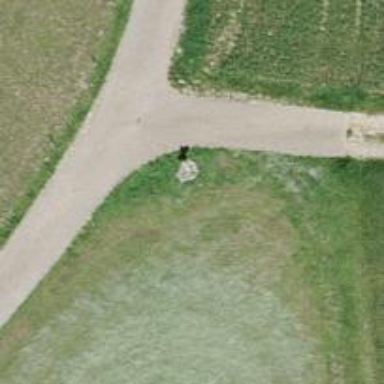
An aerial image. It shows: Historic wayside cross.